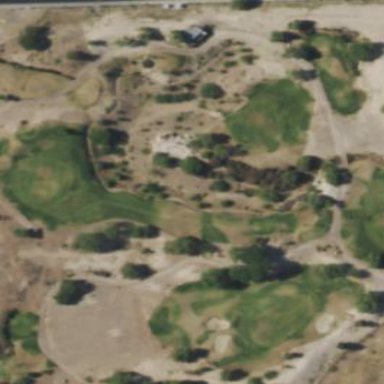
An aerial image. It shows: Area with grass used as rough in golf course.